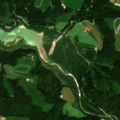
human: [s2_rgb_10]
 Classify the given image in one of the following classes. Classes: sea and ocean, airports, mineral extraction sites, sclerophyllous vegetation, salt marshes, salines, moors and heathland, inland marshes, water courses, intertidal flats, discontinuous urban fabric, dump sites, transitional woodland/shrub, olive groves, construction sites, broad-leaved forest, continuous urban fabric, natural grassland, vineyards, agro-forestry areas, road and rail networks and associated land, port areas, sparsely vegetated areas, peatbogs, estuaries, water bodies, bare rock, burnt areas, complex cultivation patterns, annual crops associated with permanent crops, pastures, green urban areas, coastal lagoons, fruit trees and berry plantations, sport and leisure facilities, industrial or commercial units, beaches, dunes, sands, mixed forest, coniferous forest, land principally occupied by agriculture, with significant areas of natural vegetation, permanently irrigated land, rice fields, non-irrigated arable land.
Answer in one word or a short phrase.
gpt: pastures, broad-leaved forest, mixed forest